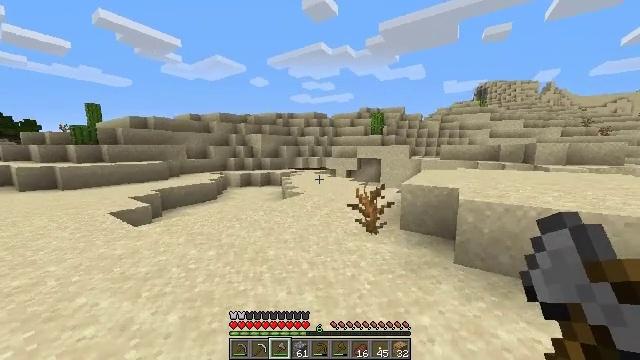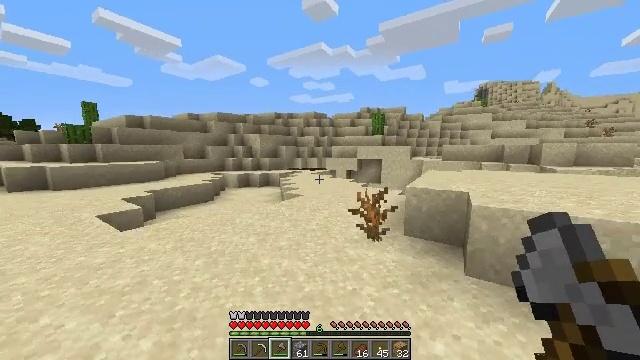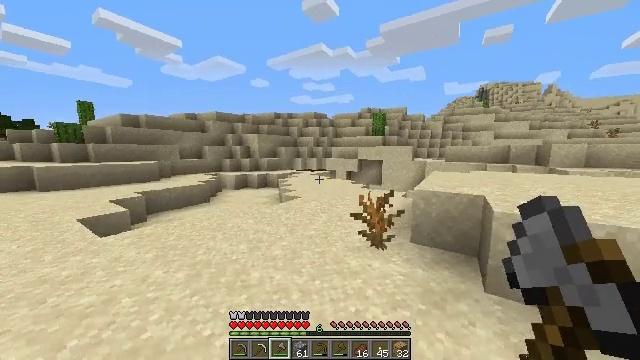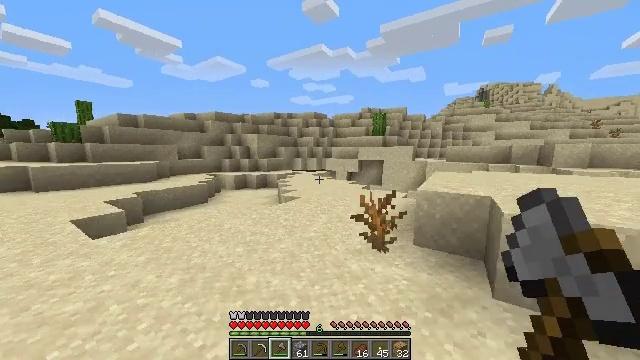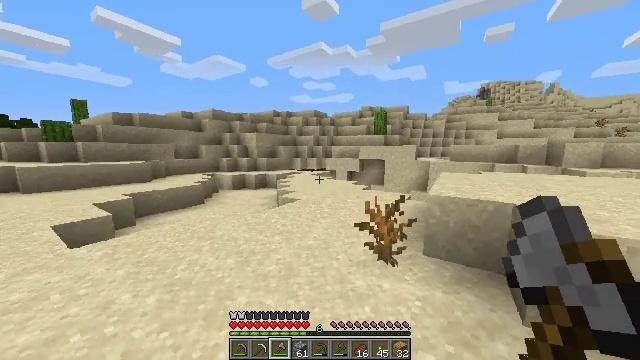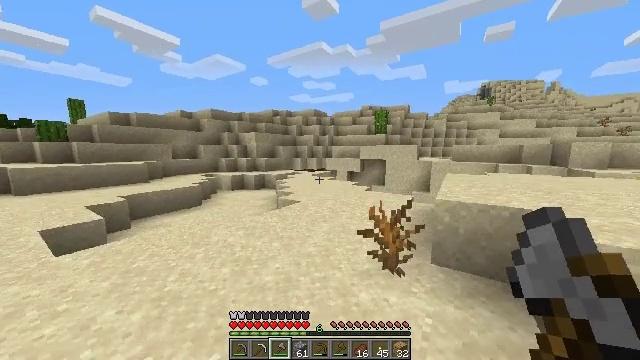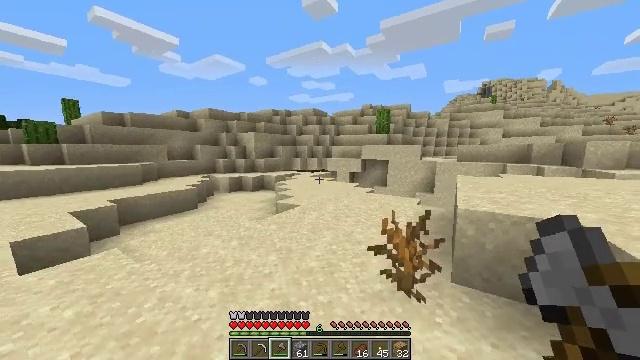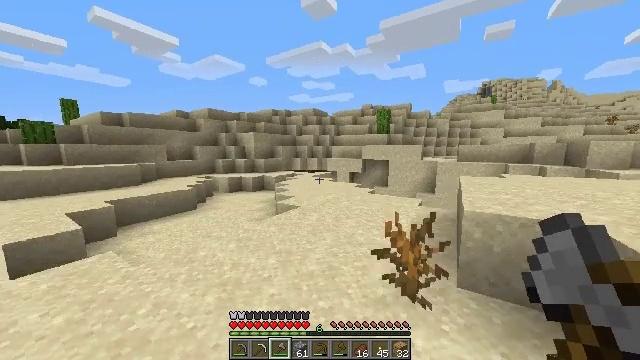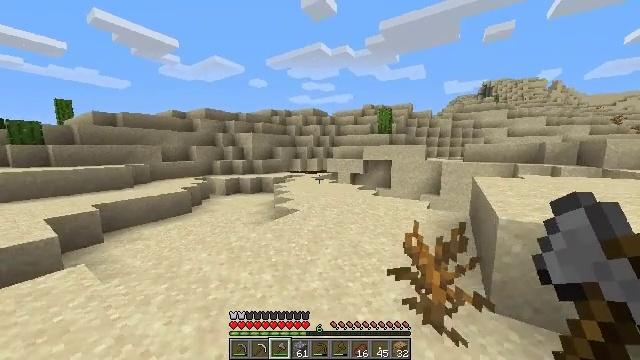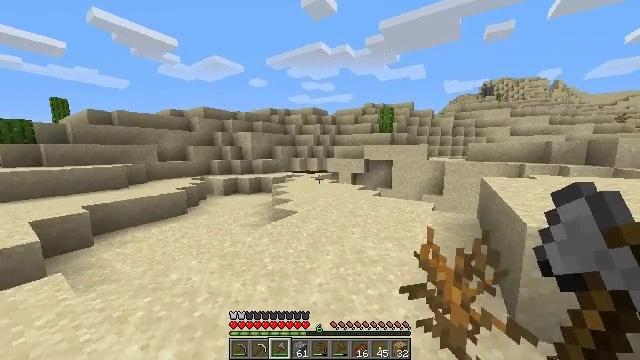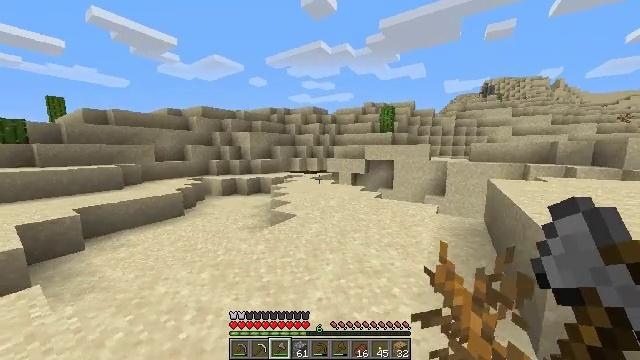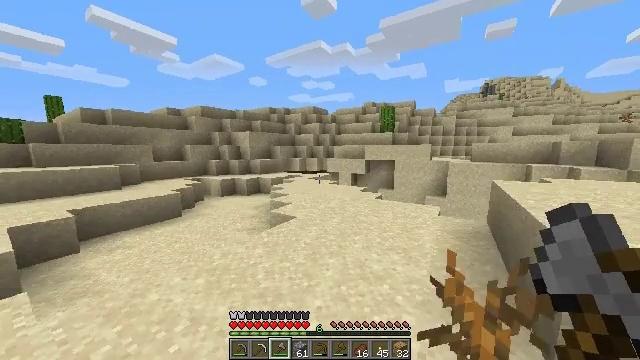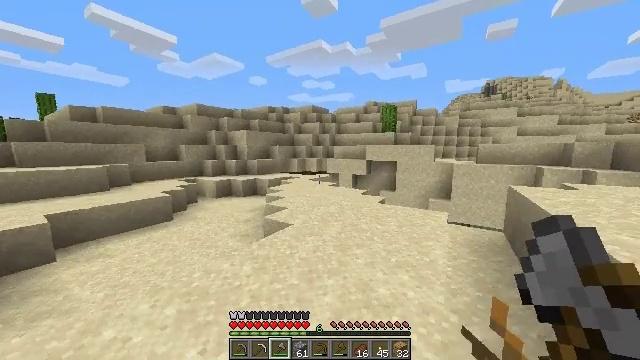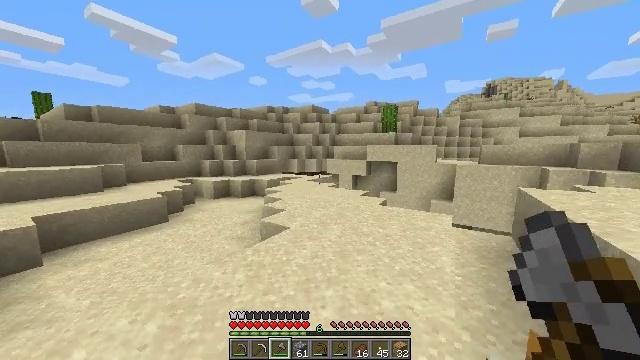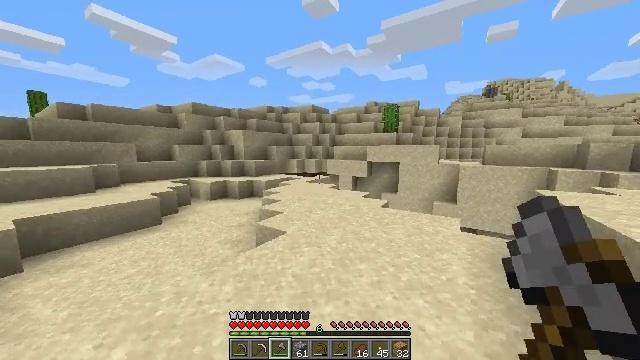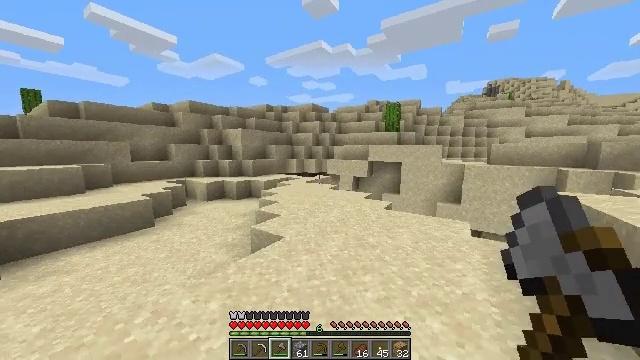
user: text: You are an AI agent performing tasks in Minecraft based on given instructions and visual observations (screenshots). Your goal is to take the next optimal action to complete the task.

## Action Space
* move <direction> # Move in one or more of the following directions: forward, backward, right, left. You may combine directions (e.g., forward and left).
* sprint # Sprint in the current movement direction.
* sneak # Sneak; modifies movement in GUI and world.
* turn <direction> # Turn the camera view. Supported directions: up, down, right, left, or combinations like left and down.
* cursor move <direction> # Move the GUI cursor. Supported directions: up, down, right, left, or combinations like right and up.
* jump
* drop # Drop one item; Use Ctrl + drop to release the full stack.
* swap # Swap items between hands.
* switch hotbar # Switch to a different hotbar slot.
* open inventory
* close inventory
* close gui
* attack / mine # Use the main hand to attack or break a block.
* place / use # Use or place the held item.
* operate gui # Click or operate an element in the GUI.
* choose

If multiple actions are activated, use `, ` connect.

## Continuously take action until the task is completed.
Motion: motion action
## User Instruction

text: Break the sand block.
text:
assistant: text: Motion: move forward, sprint
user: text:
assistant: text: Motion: move forward, sprint
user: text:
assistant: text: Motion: move forward, sprint
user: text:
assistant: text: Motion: move forward, sprint
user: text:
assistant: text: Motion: move forward, sprint
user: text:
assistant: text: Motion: move forward, sprint
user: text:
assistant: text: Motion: move forward, sprint
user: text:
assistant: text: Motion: move forward, sprint
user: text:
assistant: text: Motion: move forward, sprint
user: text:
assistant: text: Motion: move forward, sprint
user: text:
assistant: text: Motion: move forward, sprint
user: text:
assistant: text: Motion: move forward, sprint
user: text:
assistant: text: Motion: move forward, sprint
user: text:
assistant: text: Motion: move forward, sprint
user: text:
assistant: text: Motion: move forward, sprint
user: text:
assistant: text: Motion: move forward, sprint
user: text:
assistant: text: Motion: move forward, sprint
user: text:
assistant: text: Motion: move forward, sprint
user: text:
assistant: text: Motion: move forward, sprint
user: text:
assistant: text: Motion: move forward, sprint
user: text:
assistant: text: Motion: move forward, sprint
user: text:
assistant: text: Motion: move forward, sprint
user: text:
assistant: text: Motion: move forward, sprint
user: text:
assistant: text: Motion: move forward, sprint
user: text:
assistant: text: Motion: move forward, sprint, turn down
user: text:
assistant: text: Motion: move forward, sprint, turn right and down
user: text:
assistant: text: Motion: move forward, sprint, turn right and down
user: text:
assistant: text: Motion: move forward, sprint, turn right and down
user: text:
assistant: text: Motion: move forward, sprint, turn right and down
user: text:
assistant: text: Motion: move forward, sprint, turn right and down